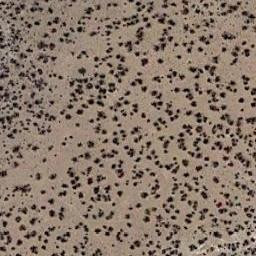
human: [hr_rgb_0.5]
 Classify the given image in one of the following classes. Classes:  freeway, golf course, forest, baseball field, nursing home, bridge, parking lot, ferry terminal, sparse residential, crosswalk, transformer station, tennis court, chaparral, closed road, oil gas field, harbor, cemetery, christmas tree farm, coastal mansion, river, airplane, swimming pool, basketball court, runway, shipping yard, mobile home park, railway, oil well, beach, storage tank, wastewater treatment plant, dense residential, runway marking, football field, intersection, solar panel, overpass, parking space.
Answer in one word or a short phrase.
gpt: chaparral